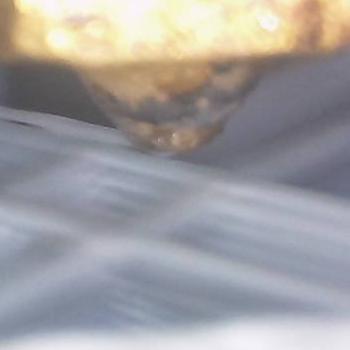
Flow rate: 39%